Question: I am connecting to LIVEStream API from Adobe and have tried using both Postman and a small Python code to connect. I am using the "Client Credentials" flow and I get the access token all right but the problem comes in when I pass that access token in the request header . I have followed the guide as mentioned in GitHub, so I do not understand what am I missing:
Postman Setup

I also have this sample python code to try the connection out and even there the same problem
'''
from oauthlib.oauth2 import BackendApplicationClient
from requests_oauthlib import OAuth2Session
import requests
clientID="MyClientID"
clientSecret="MyClientSecret"
client = BackendApplicationClient(client_id=clientID)
oauth = OAuth2Session(client=client)
token = oauth.fetch_token(token_url='https://api.omniture.com/token', client_id=clientID,
client_secret=clientSecret)
print(token)
accesstoken=(token['access_token'])
accesstoken=accesstoken.replace('
', ' ').replace('
', '')
print("after trim")
bearer_token = 'Bearer ' + accesstoken
header = {'Authorization': bearer_token}
header['Accept-Encoding']='gzip'
print(header)
url = 'https://livestream.adobe.net/api/1/stream/specificStream'
r = requests.get(url, headers=header)
response = requests.get(url,
headers = {'Authorization': 'Bearer {}'.format(accesstoken),'Accept-Encoding':'gzip'})
print(response.status_code)
print(response.content)
'''
The output is the same:
401
b'invalid authorization header
'
I have followed the guide in <URL>
So, not sure what's missing. Has anyone seen this before? As mentioned before, I get a token alright and it's only while trying to fetch the stream do I get a invalid authorization header.
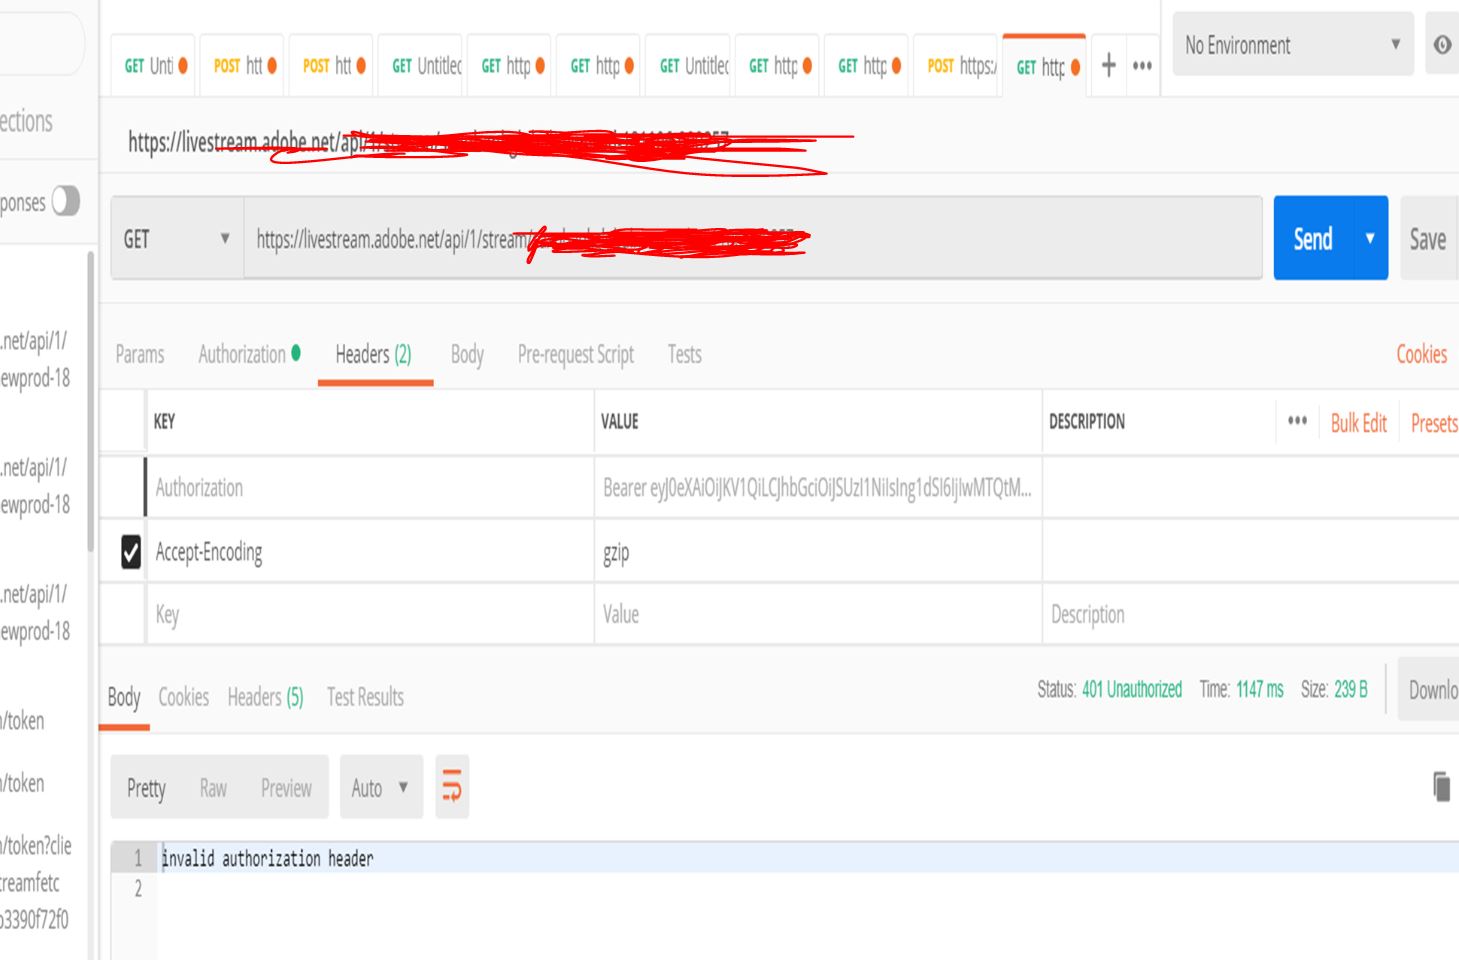
Answer: Ok, I have found the problem. Actually upon using Fiddler and CURL with a -v option I found that there was a 302 redirect and the authorization headers are stripped off during that redirect. When I pointed my URL to the 302 redirect URI, I could get the data. I will now try and handle this in my code. Hopefully someone will find this useful.